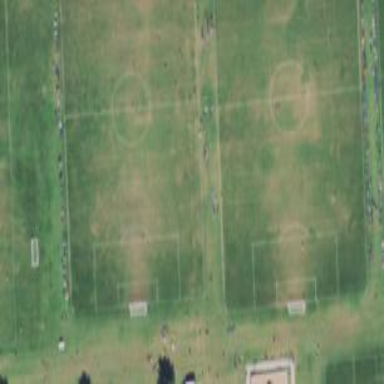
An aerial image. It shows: Soccer pitch for outdoor sports and leisure activities.